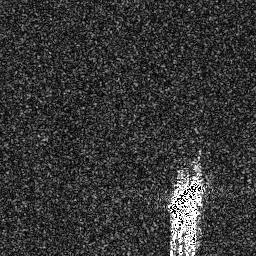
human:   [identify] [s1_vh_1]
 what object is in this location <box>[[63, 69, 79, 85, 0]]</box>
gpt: <ref>1 medium ship at the bottom right</ref>